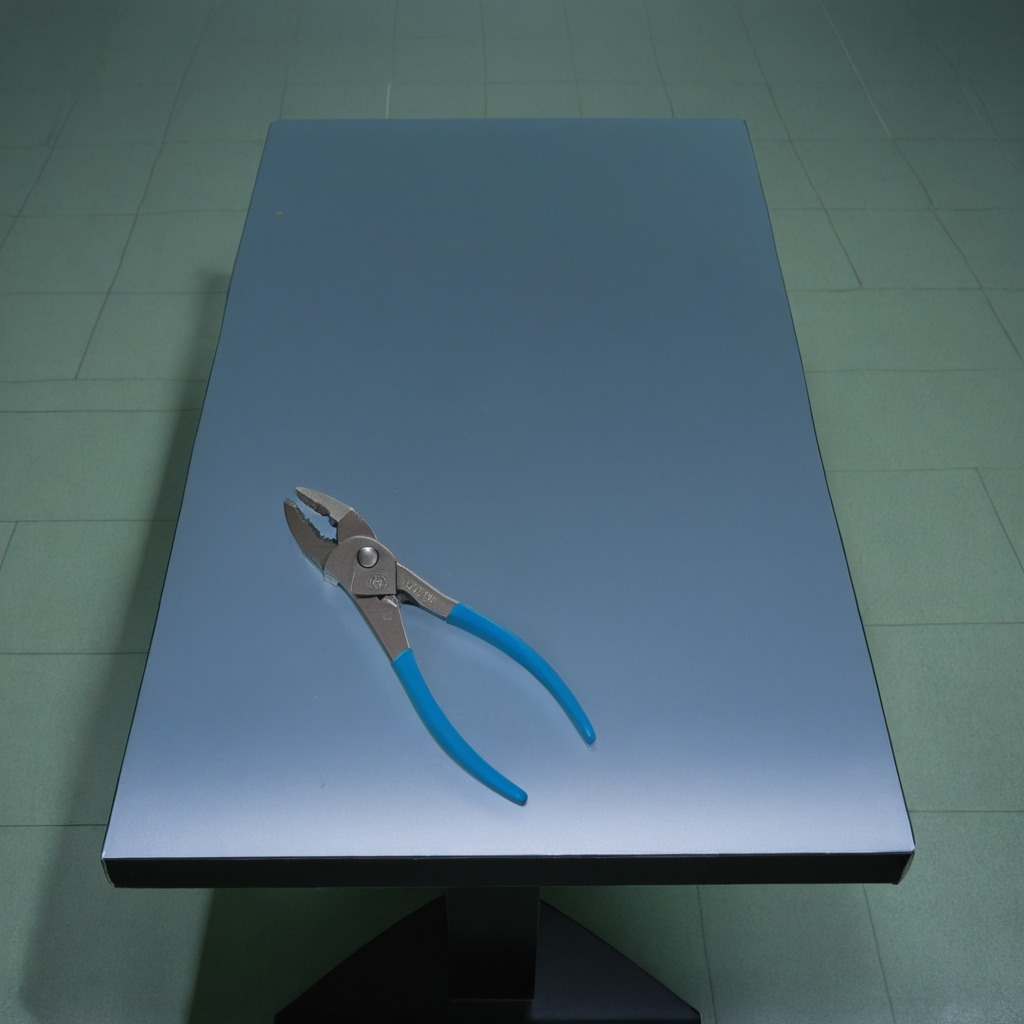
A plier is lying on the table.